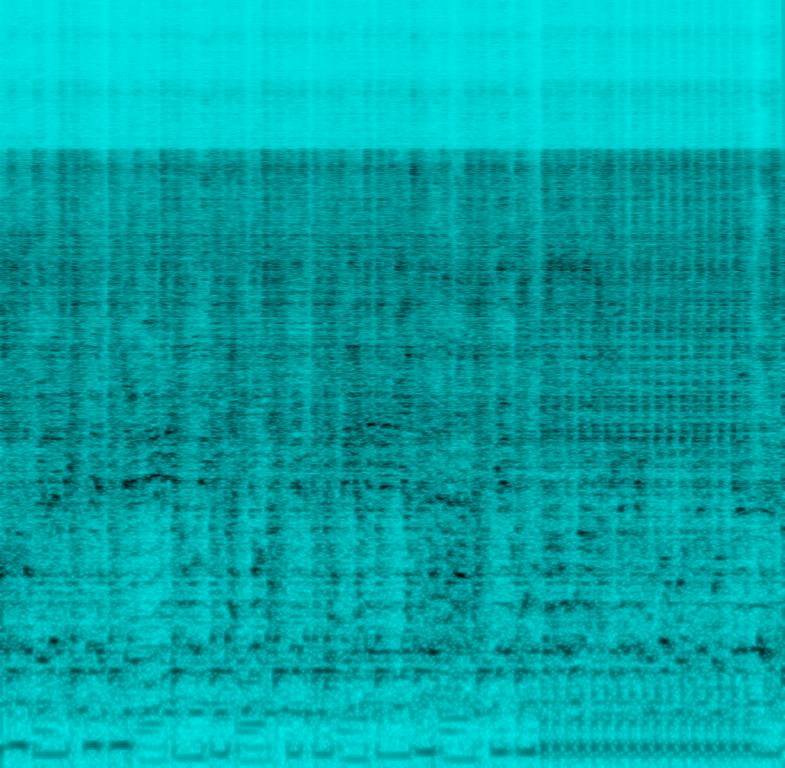
A low sounding male voice is rapping over a fast paced drums playing a reggaeton beat along with a bass. Something like a guitar is playing the melody along. This recording is of poor audio-quality. In the background a laughter can be noticed. This song may be playing in a bar.